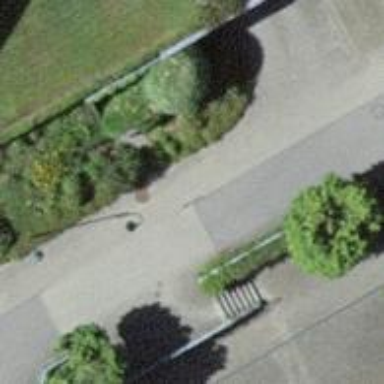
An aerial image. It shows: Kerb serving as barrier.